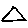
Label: triangle